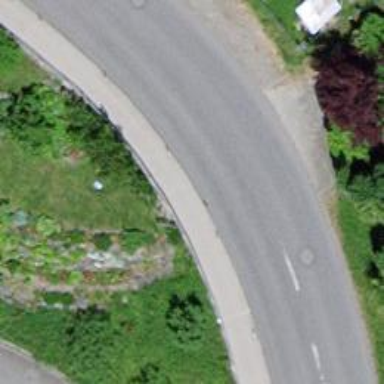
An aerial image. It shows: Residential road with sidewalk on the left.